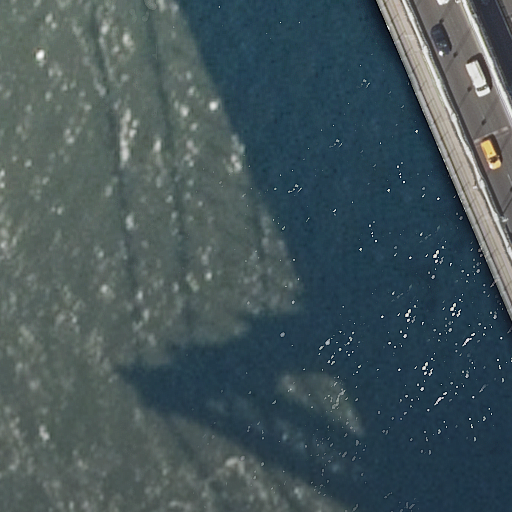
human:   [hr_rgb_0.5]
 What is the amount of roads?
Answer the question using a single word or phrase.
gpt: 3

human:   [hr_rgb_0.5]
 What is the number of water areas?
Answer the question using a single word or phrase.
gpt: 1

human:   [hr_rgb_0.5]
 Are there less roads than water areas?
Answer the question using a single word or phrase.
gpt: no

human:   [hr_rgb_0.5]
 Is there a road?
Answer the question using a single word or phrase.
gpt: yes

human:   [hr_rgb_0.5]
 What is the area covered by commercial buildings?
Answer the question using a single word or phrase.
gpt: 0m2

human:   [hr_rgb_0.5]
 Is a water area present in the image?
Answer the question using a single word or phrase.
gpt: yes

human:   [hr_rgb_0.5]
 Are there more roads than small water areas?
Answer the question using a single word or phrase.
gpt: yes

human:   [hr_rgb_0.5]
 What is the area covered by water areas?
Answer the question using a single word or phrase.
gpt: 10605m2

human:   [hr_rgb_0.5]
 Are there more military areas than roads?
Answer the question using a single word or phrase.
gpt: no

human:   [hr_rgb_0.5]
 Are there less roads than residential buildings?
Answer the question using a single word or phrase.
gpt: no

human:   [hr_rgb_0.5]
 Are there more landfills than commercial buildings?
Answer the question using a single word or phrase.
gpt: no

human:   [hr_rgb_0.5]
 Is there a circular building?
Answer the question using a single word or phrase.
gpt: no

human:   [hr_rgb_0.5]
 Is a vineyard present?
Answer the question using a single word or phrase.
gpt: no

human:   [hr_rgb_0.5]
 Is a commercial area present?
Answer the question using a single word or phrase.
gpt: no

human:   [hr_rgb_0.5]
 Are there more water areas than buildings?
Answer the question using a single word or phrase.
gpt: yes

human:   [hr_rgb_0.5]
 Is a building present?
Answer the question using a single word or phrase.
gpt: no

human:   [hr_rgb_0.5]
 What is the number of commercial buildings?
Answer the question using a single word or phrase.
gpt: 0

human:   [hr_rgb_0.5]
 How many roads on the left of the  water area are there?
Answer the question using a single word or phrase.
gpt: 0

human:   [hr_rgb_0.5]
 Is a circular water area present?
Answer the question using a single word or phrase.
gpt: no

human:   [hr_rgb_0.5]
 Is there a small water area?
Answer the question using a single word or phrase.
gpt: no

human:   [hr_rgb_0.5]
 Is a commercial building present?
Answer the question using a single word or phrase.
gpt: no

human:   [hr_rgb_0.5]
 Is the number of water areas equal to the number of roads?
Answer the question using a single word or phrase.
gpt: no

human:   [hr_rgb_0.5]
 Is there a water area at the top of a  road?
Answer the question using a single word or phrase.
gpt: no

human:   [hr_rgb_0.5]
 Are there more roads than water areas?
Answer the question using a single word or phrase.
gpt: yes

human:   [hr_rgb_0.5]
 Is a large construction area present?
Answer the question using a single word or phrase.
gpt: no

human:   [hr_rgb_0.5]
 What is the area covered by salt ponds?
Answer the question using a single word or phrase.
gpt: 0m2

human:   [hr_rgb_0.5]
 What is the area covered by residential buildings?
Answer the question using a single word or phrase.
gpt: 0m2

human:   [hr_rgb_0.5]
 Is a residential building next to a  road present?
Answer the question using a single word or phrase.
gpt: no

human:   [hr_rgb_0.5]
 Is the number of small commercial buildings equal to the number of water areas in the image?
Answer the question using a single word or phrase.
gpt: no

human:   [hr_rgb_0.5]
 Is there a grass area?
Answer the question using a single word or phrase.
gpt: no

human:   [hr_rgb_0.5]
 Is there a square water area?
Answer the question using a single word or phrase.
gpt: no

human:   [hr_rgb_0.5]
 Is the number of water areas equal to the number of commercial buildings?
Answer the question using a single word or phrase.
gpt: no

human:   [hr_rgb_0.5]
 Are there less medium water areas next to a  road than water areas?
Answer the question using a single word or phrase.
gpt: yes

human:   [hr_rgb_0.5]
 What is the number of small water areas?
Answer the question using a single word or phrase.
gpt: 0

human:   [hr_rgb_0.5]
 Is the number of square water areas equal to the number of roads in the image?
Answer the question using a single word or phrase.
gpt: no

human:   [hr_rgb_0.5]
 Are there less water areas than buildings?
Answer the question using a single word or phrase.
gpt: no

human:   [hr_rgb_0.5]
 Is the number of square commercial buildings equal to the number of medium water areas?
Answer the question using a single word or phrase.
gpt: yes

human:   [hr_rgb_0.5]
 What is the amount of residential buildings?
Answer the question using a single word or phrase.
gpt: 0

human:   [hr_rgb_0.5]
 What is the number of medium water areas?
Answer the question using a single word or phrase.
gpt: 0

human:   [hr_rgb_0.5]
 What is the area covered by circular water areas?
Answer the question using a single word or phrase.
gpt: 0m2

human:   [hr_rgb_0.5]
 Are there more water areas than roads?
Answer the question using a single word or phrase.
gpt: no

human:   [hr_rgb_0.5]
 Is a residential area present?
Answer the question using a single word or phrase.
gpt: no

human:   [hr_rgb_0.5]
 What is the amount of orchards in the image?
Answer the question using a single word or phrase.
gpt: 0

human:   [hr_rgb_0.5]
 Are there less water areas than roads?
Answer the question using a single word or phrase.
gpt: yes

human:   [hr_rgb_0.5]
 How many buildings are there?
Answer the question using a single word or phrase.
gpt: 0

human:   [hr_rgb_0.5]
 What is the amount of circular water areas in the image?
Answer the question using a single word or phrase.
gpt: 0

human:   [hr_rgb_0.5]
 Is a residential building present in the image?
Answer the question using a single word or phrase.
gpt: no

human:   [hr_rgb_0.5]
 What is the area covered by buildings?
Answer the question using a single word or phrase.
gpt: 0m2

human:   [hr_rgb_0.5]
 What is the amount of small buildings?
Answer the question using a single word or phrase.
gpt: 0

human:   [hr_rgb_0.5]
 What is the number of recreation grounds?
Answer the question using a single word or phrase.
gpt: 0

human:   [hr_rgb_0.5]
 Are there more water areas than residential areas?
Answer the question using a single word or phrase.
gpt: yes

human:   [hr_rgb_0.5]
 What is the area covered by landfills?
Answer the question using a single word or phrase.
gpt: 0m2

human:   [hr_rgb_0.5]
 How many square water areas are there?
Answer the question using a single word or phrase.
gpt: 0

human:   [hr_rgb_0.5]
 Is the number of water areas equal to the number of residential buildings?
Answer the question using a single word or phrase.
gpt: no

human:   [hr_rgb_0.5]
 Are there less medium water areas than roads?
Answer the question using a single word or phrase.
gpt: yes

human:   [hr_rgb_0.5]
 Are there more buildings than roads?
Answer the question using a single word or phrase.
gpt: no

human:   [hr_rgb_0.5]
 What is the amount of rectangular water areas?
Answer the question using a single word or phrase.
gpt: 1

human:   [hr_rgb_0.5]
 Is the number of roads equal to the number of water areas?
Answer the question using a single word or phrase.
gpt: no

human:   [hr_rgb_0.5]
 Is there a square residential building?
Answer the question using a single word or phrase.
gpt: no

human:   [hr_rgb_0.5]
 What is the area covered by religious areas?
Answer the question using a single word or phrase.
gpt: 0m2

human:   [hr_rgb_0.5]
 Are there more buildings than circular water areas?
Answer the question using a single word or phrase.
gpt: no

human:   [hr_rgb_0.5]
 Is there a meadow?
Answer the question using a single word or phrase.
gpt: no

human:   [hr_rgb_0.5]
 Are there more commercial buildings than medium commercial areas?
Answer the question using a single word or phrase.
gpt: no

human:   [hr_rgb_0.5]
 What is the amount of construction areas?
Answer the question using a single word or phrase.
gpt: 0